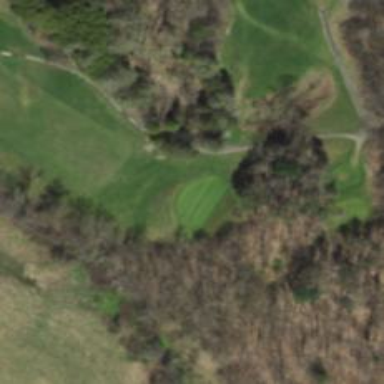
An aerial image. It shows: View of golf hole.